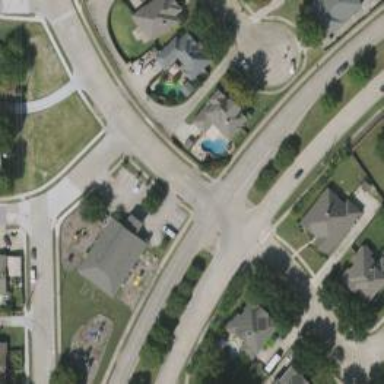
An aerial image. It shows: Secondary road with separate sidewalk.